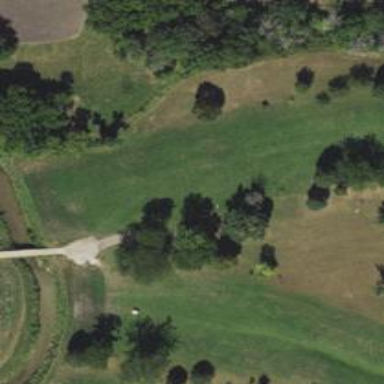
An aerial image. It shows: Path for both roads and golfers.